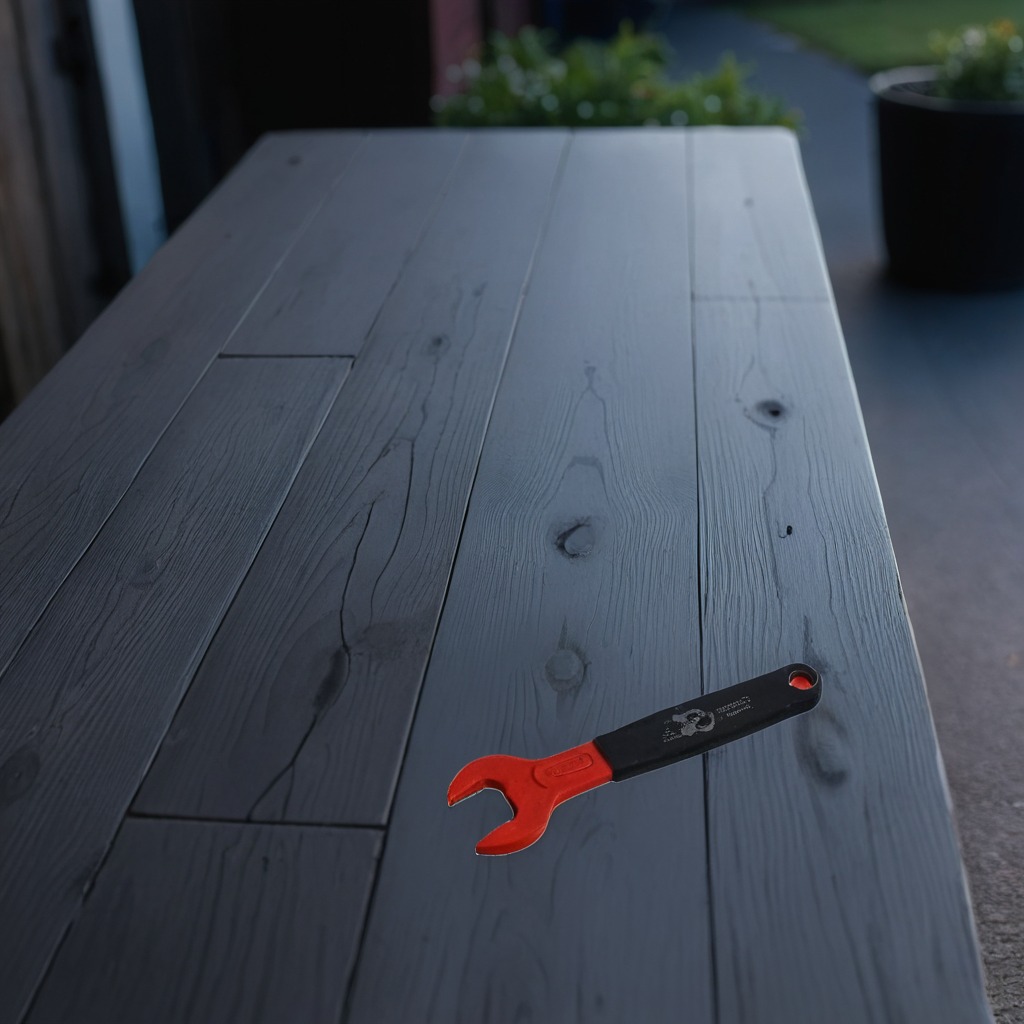
An wrench is lying on the old table in the garage at twilight.